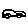
Label: car